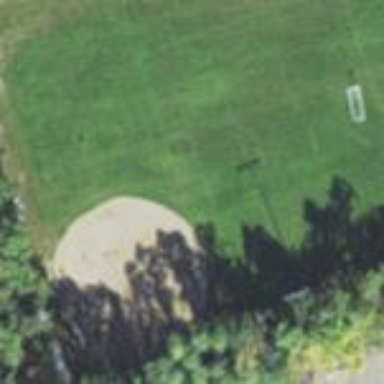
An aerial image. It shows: Softball pitch for leisure land activities.